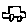
Label: car